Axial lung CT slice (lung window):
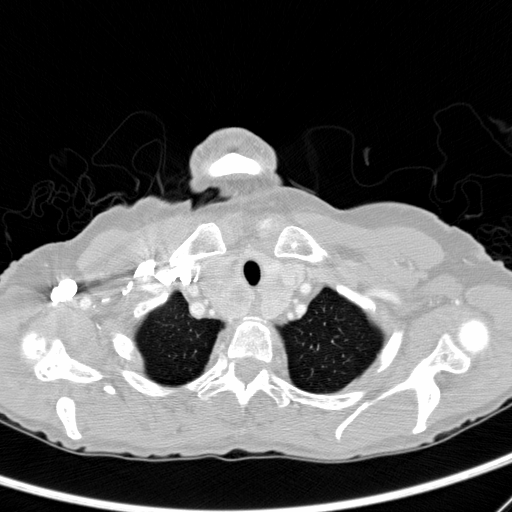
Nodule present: no